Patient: sex M, age 47
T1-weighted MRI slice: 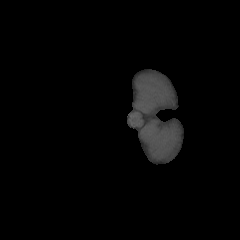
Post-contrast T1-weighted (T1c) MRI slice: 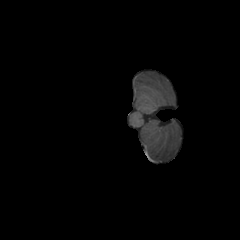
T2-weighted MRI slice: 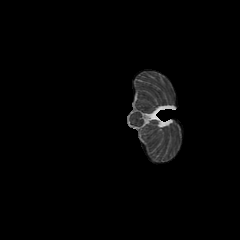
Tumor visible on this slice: no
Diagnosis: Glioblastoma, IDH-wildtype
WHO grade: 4